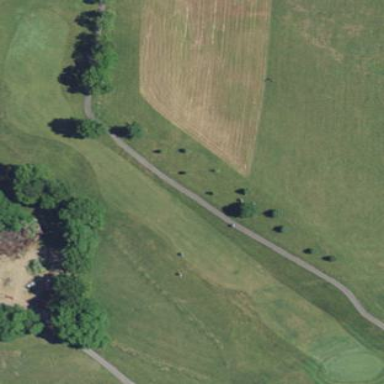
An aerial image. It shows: Golf fairway surrounded by grass.